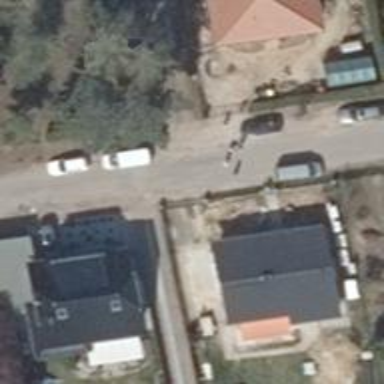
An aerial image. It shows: Residential road with asphalt surface and no sidewalk.